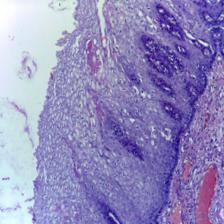
Diagnosis: Normal